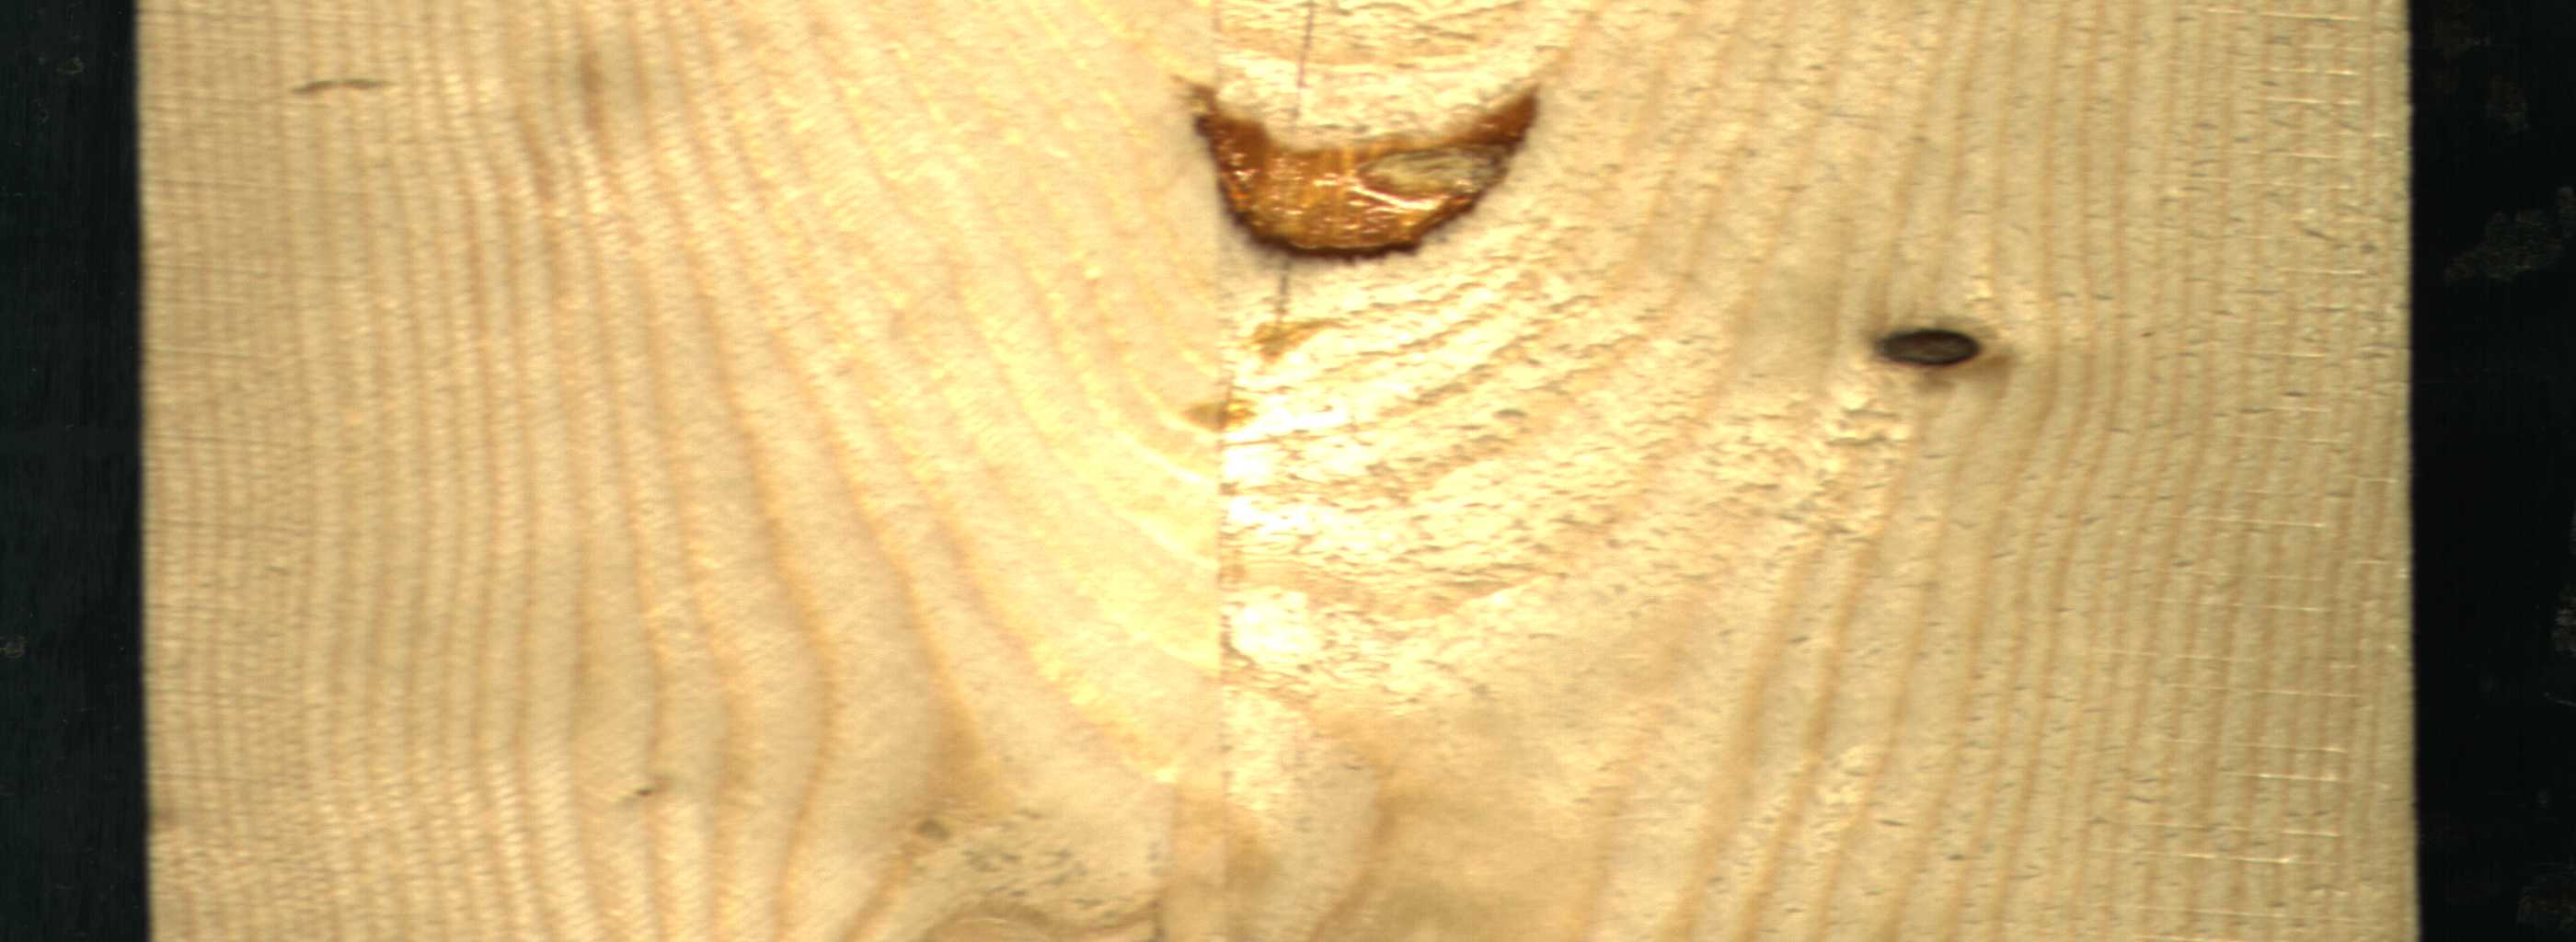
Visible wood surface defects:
resin
Dead_Knot